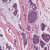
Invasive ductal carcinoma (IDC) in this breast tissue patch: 1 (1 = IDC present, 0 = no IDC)